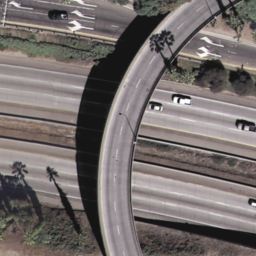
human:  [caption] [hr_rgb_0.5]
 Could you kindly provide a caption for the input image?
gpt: An overpass with a road go across another two roads diagonally .

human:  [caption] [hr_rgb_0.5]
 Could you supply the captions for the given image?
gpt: An overpass with a road go across another two roads diagonally with some plants surounded the roads .

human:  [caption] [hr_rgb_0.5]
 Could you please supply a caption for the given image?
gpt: A road go across another two diagonally with some cars on the roads .

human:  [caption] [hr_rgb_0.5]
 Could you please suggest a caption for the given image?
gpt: An overpass with a road go across another two roads diagonally with some cars on the roads .

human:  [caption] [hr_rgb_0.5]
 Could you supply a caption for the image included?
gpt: A road go across another two with some cars on the roads .